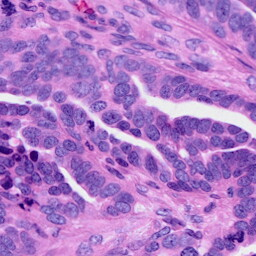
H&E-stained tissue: Ovarian